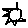
Label: sun